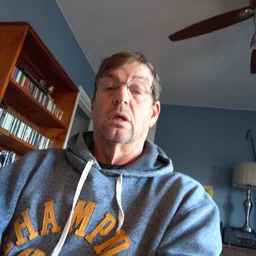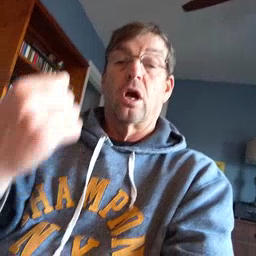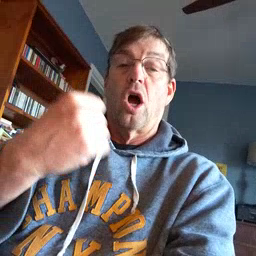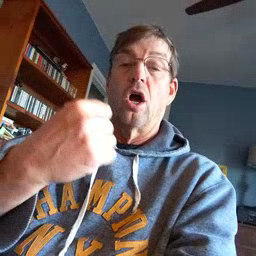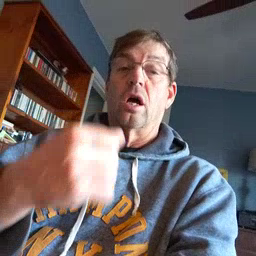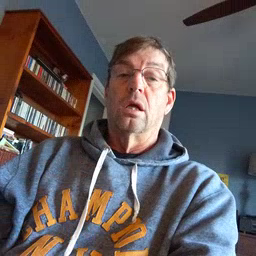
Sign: car